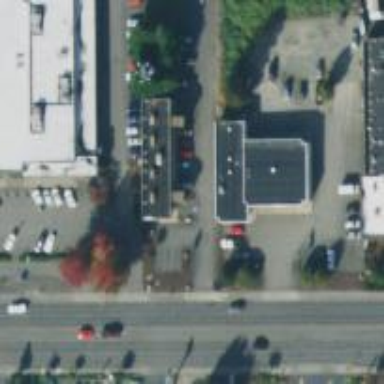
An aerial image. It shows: Veterinary facility.